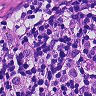
Metastatic tissue present: no